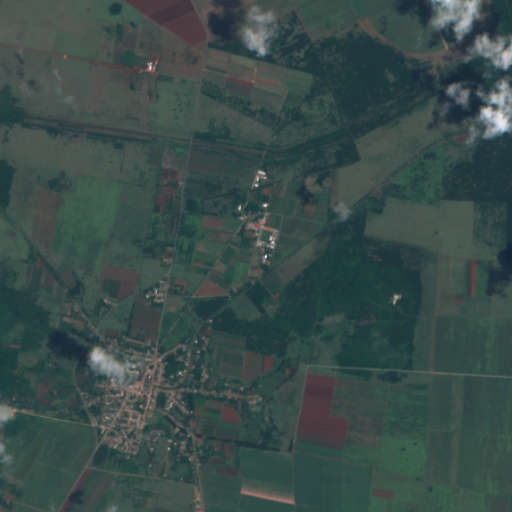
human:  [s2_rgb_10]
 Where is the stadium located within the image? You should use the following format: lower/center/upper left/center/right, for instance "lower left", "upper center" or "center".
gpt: The stadium is located in the lower left of the image.
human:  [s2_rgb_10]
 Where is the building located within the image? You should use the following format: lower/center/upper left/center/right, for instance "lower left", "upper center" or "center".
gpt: There is no building in the image.